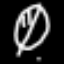
Label: leaf